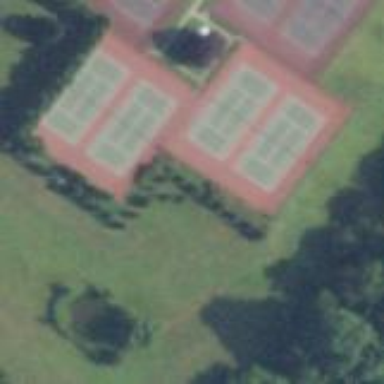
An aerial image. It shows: Tennis court on pitch.